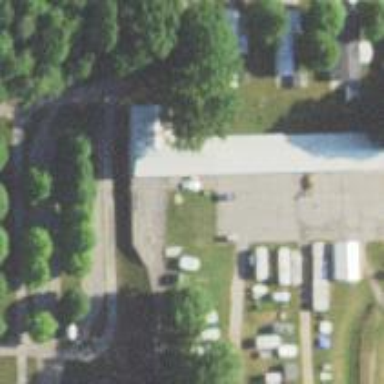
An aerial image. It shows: Miniature railway located in service yard.